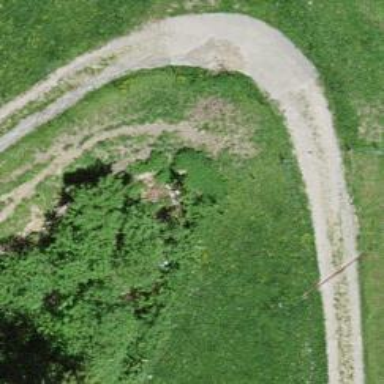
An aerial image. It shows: Culvert tunnel.